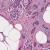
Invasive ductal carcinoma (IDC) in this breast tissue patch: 1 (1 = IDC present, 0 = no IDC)